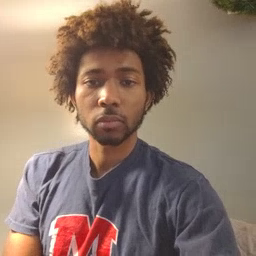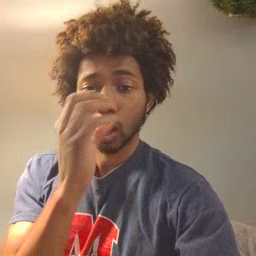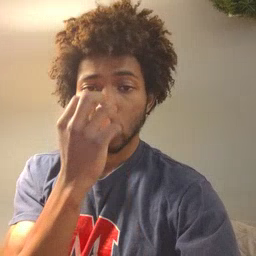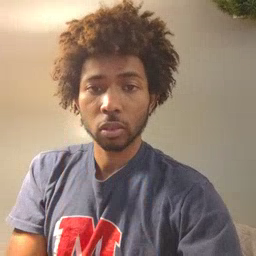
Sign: clown